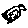
Label: bird